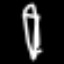
Label: pencil